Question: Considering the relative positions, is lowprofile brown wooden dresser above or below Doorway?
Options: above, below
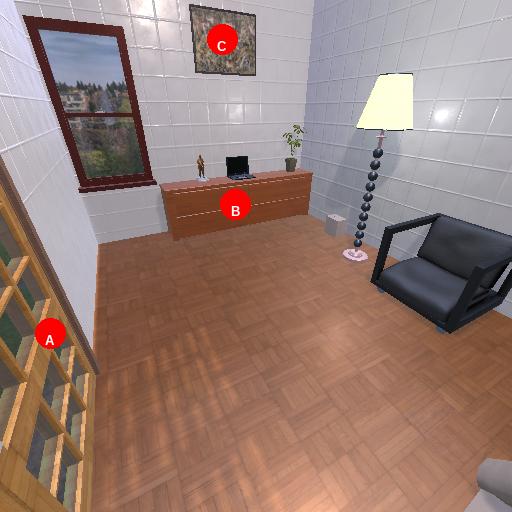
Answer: above